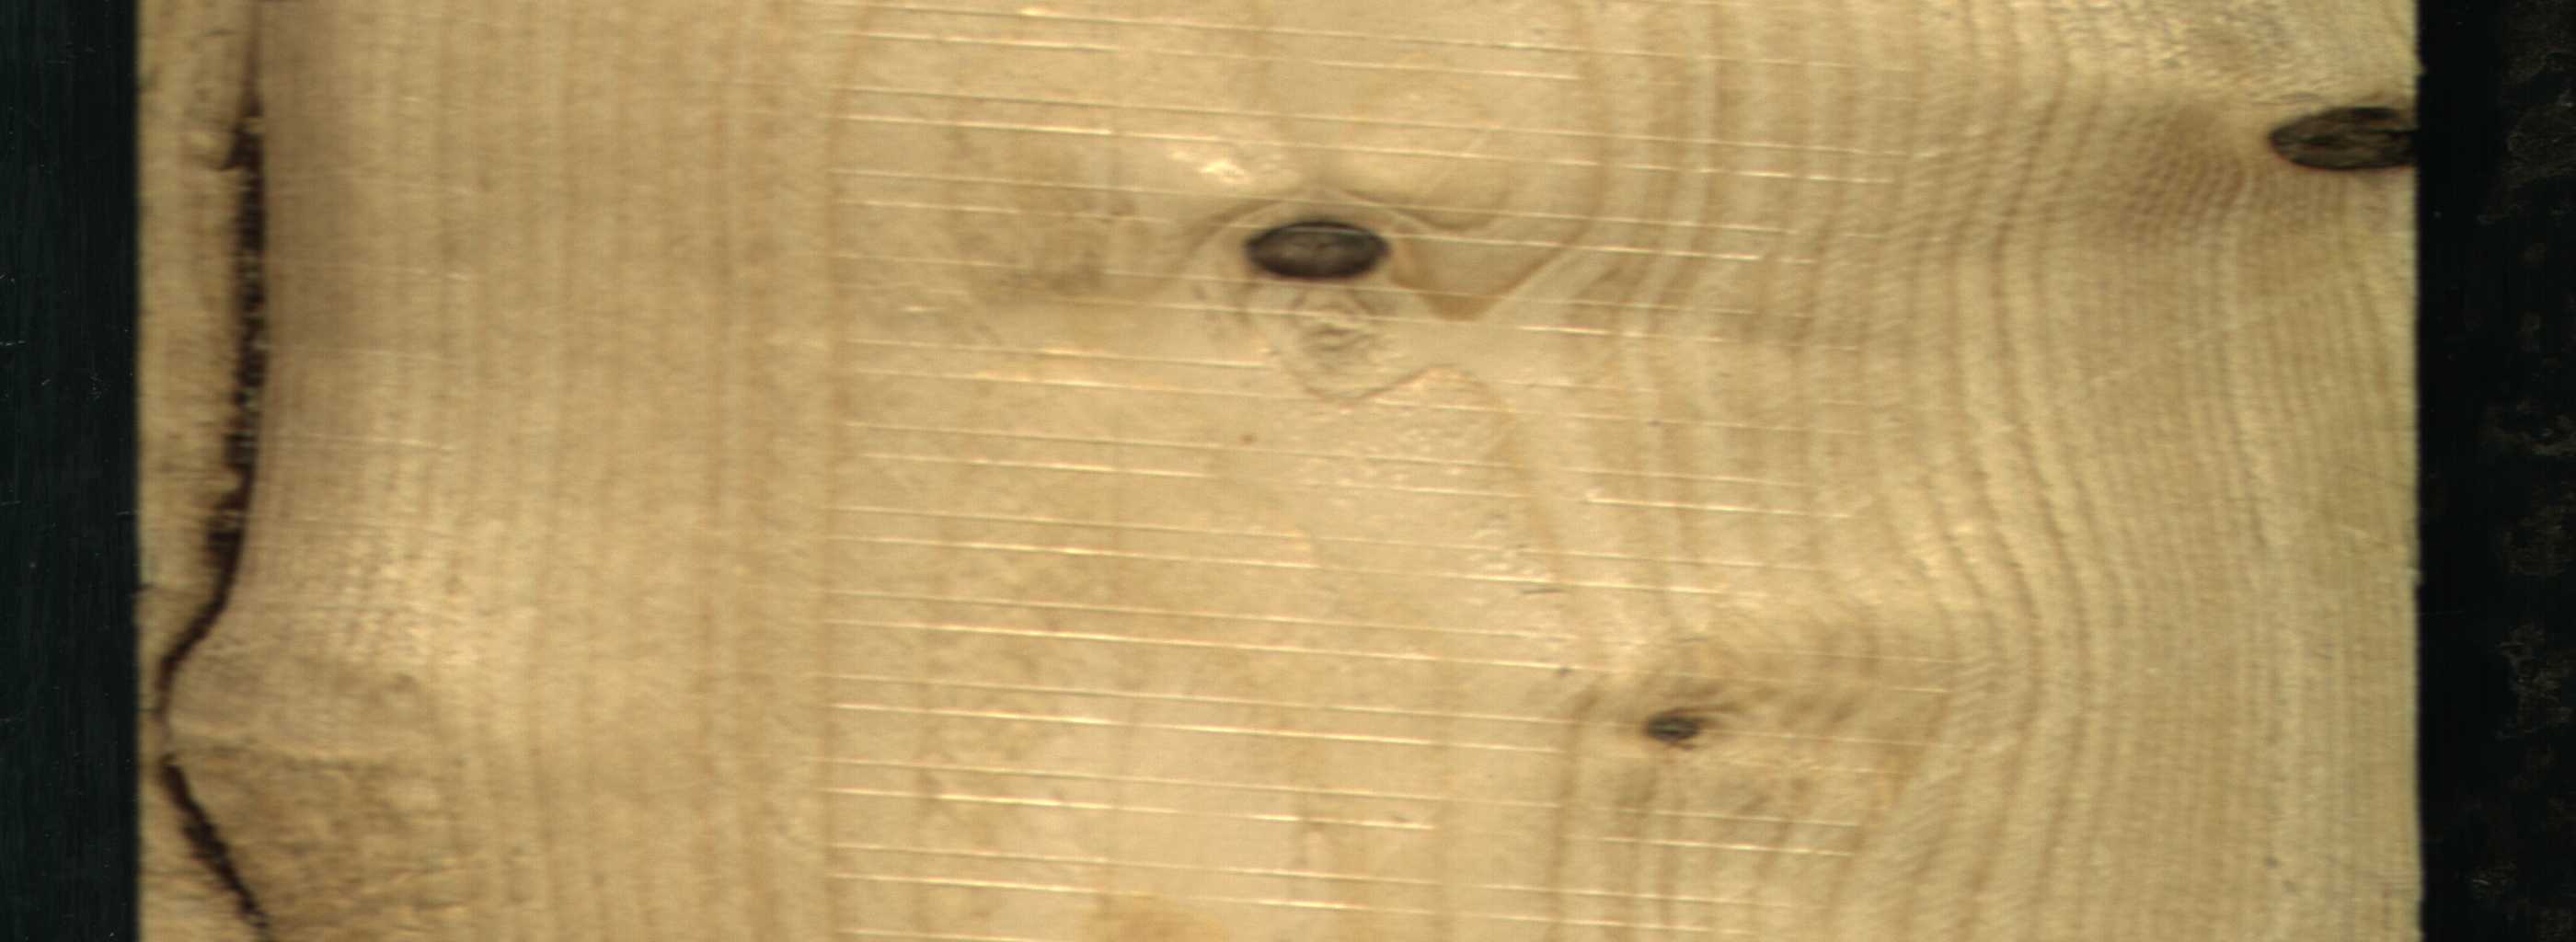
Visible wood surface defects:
resin
resin
Dead_Knot
Dead_Knot
Live_Knot